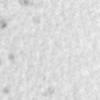
Label: no_change